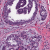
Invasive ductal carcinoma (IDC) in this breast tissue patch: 1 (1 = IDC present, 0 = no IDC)